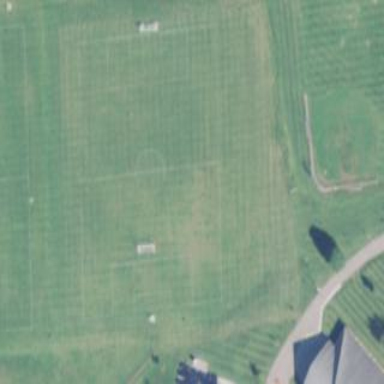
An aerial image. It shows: Soccer pitch designated for leisure and sports activities.